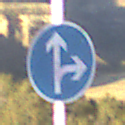
Verkehrszeichen: VorgeschriebeneFahrtrichtungGeradeausOderRechts
Umgebung: Outdoor, Nature
Tageszeit: SunriseSunset
Wetter: Clear
Licht: Natural
Jahreszeit: NotSpecified
Kontrast: HighContrast